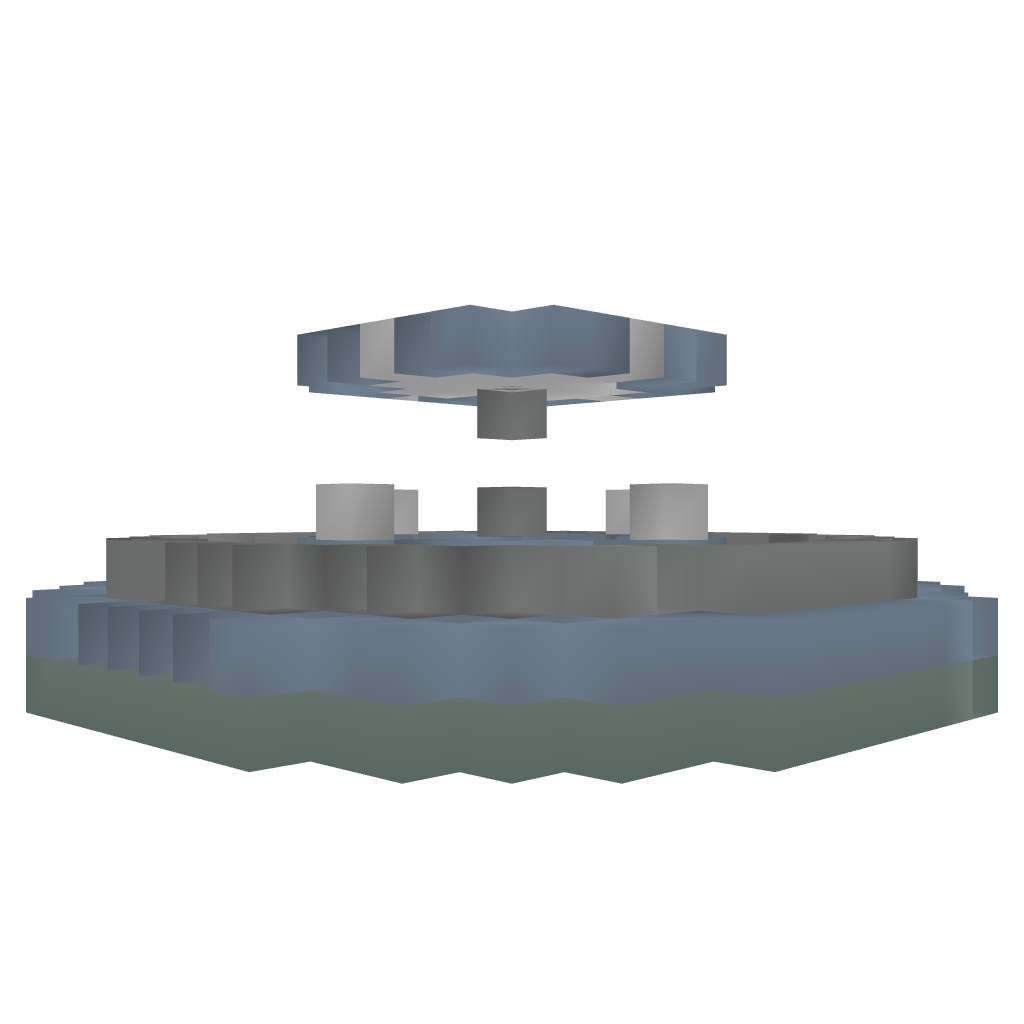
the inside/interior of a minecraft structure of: Chafariz/Fonte - Fountain 02